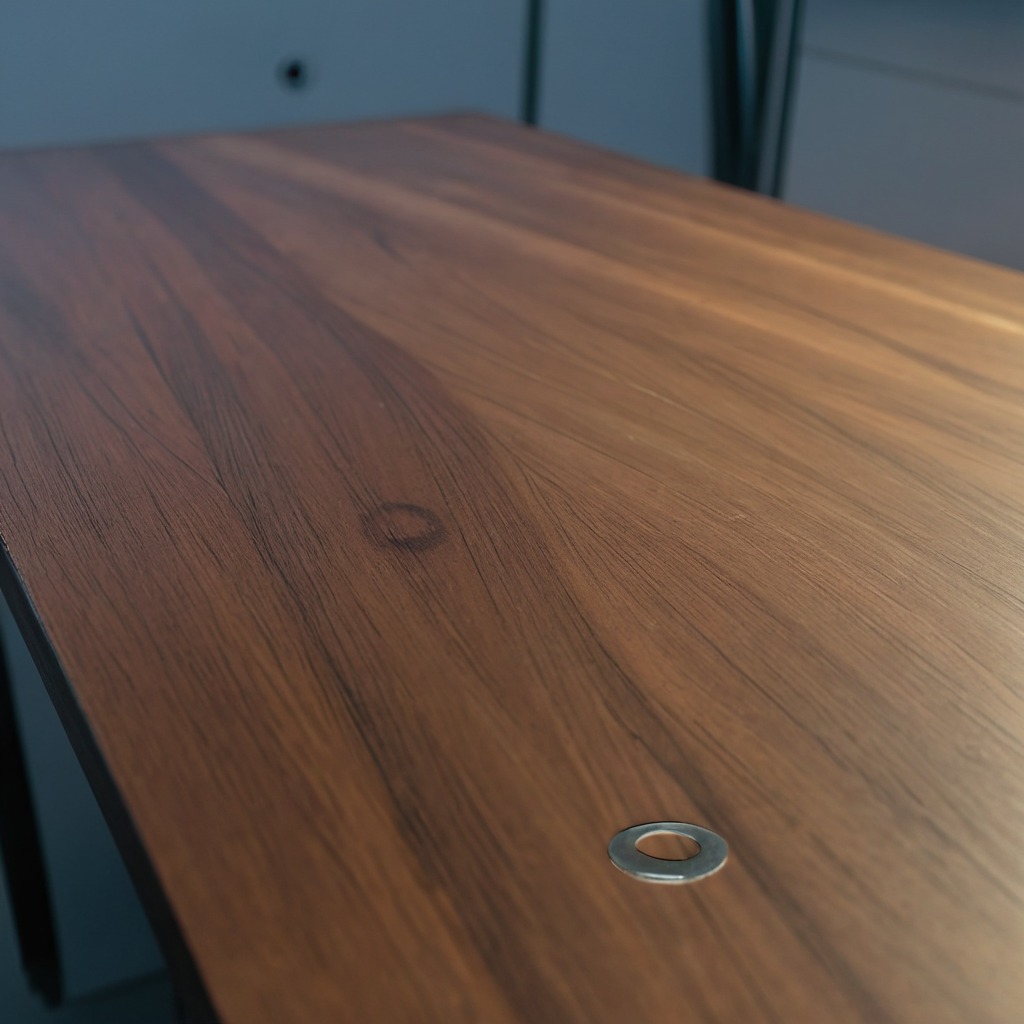
A flat metal washer lies on a old table with faint burn marks in a small garage at twilight.